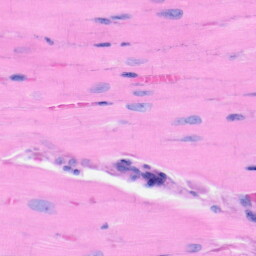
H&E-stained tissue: Heart